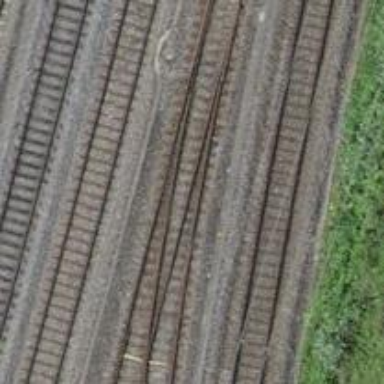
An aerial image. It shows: Railway yard with one track. The railway is electrified with contact line.